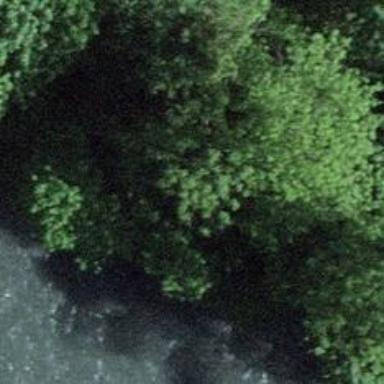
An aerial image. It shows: Canoe put-in spot.